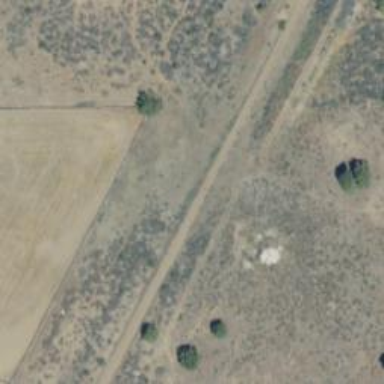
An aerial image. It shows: Abandoned railway path.